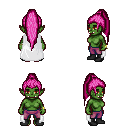
a pixel art fantasy rpg character, female body template, orc, green skin, white cape, magenta pants, pink extra-long topknot hairstyle, bracelets, black shoes, four views (front, back, left, right), 2x2 character sprite sheet, small pixel art, hard edges, no anti-aliasing